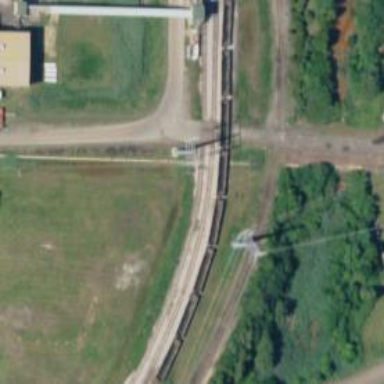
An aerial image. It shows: Level crossing along the railway.